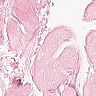
Metastatic tissue present: no